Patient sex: M
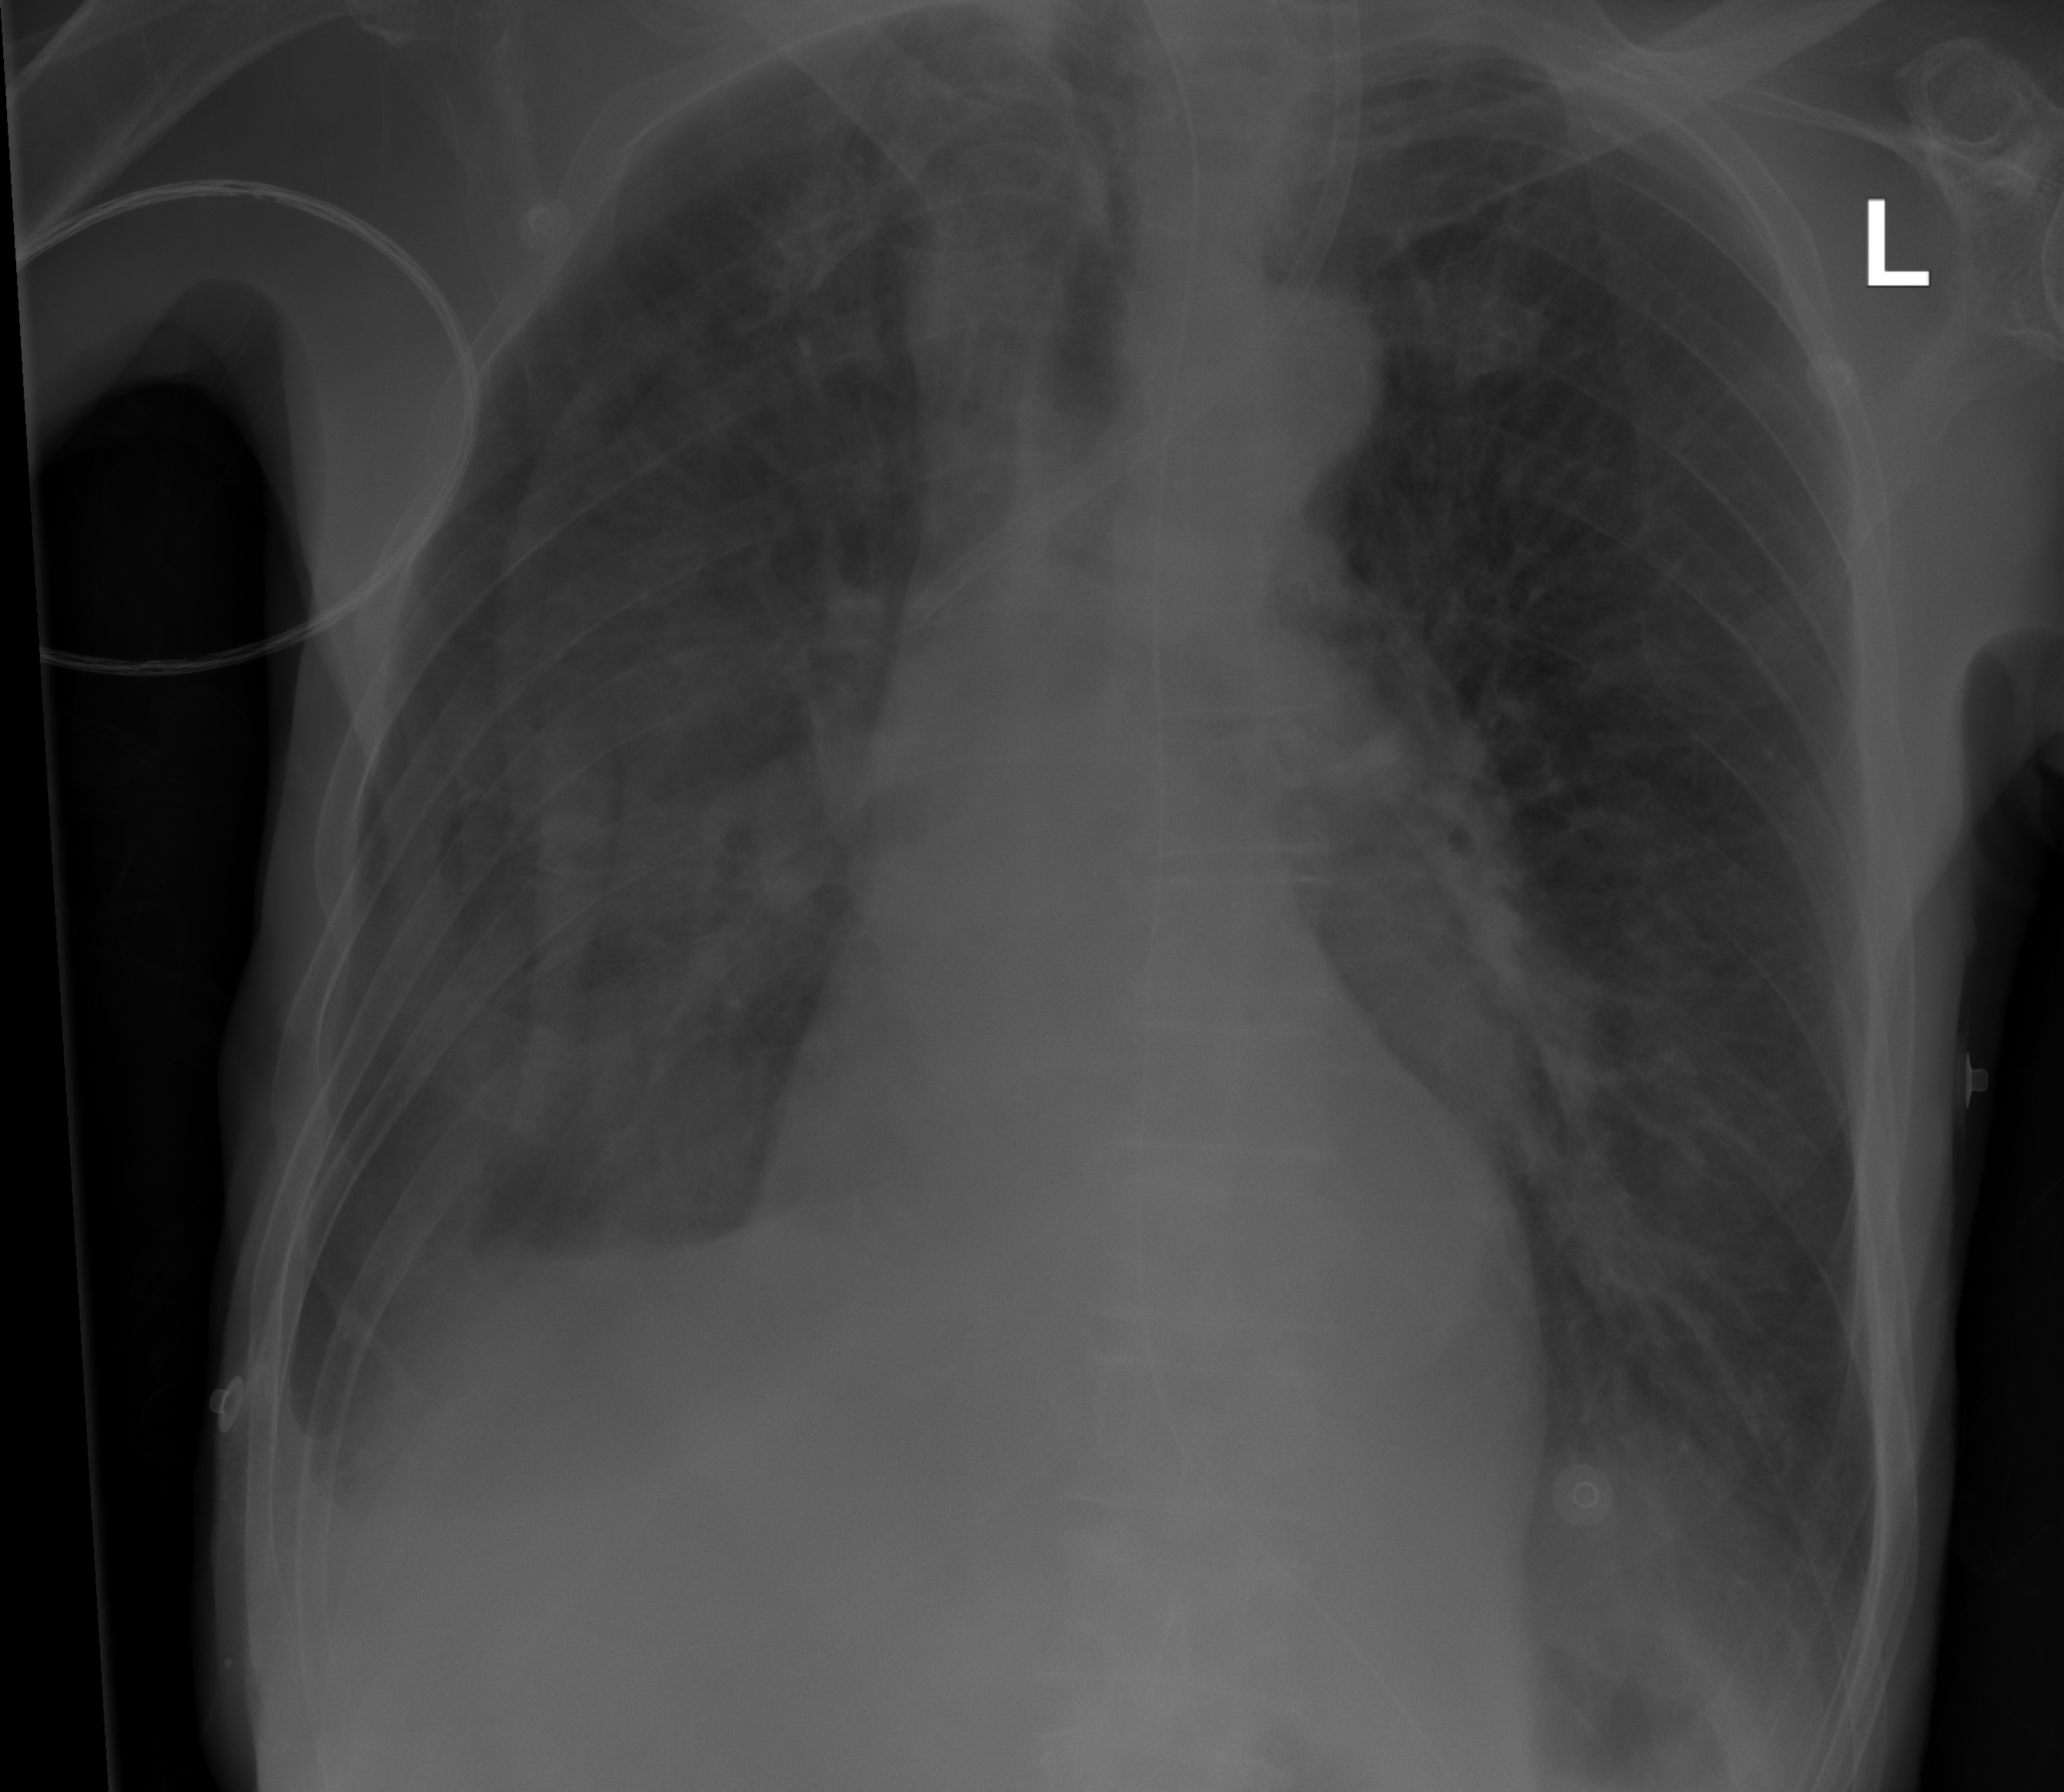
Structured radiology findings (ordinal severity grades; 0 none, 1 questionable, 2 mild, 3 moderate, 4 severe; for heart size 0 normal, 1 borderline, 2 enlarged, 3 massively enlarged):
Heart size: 0
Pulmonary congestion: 0
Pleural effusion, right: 2
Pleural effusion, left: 0
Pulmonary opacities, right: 0
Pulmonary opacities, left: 0
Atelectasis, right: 2
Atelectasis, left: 0